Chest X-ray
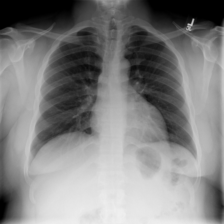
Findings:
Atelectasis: negative
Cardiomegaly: negative
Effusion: negative
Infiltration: negative
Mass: negative
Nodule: negative
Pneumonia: negative
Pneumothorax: negative
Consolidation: negative
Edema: negative
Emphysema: negative
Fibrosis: negative
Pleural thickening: negative
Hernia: negative